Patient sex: F
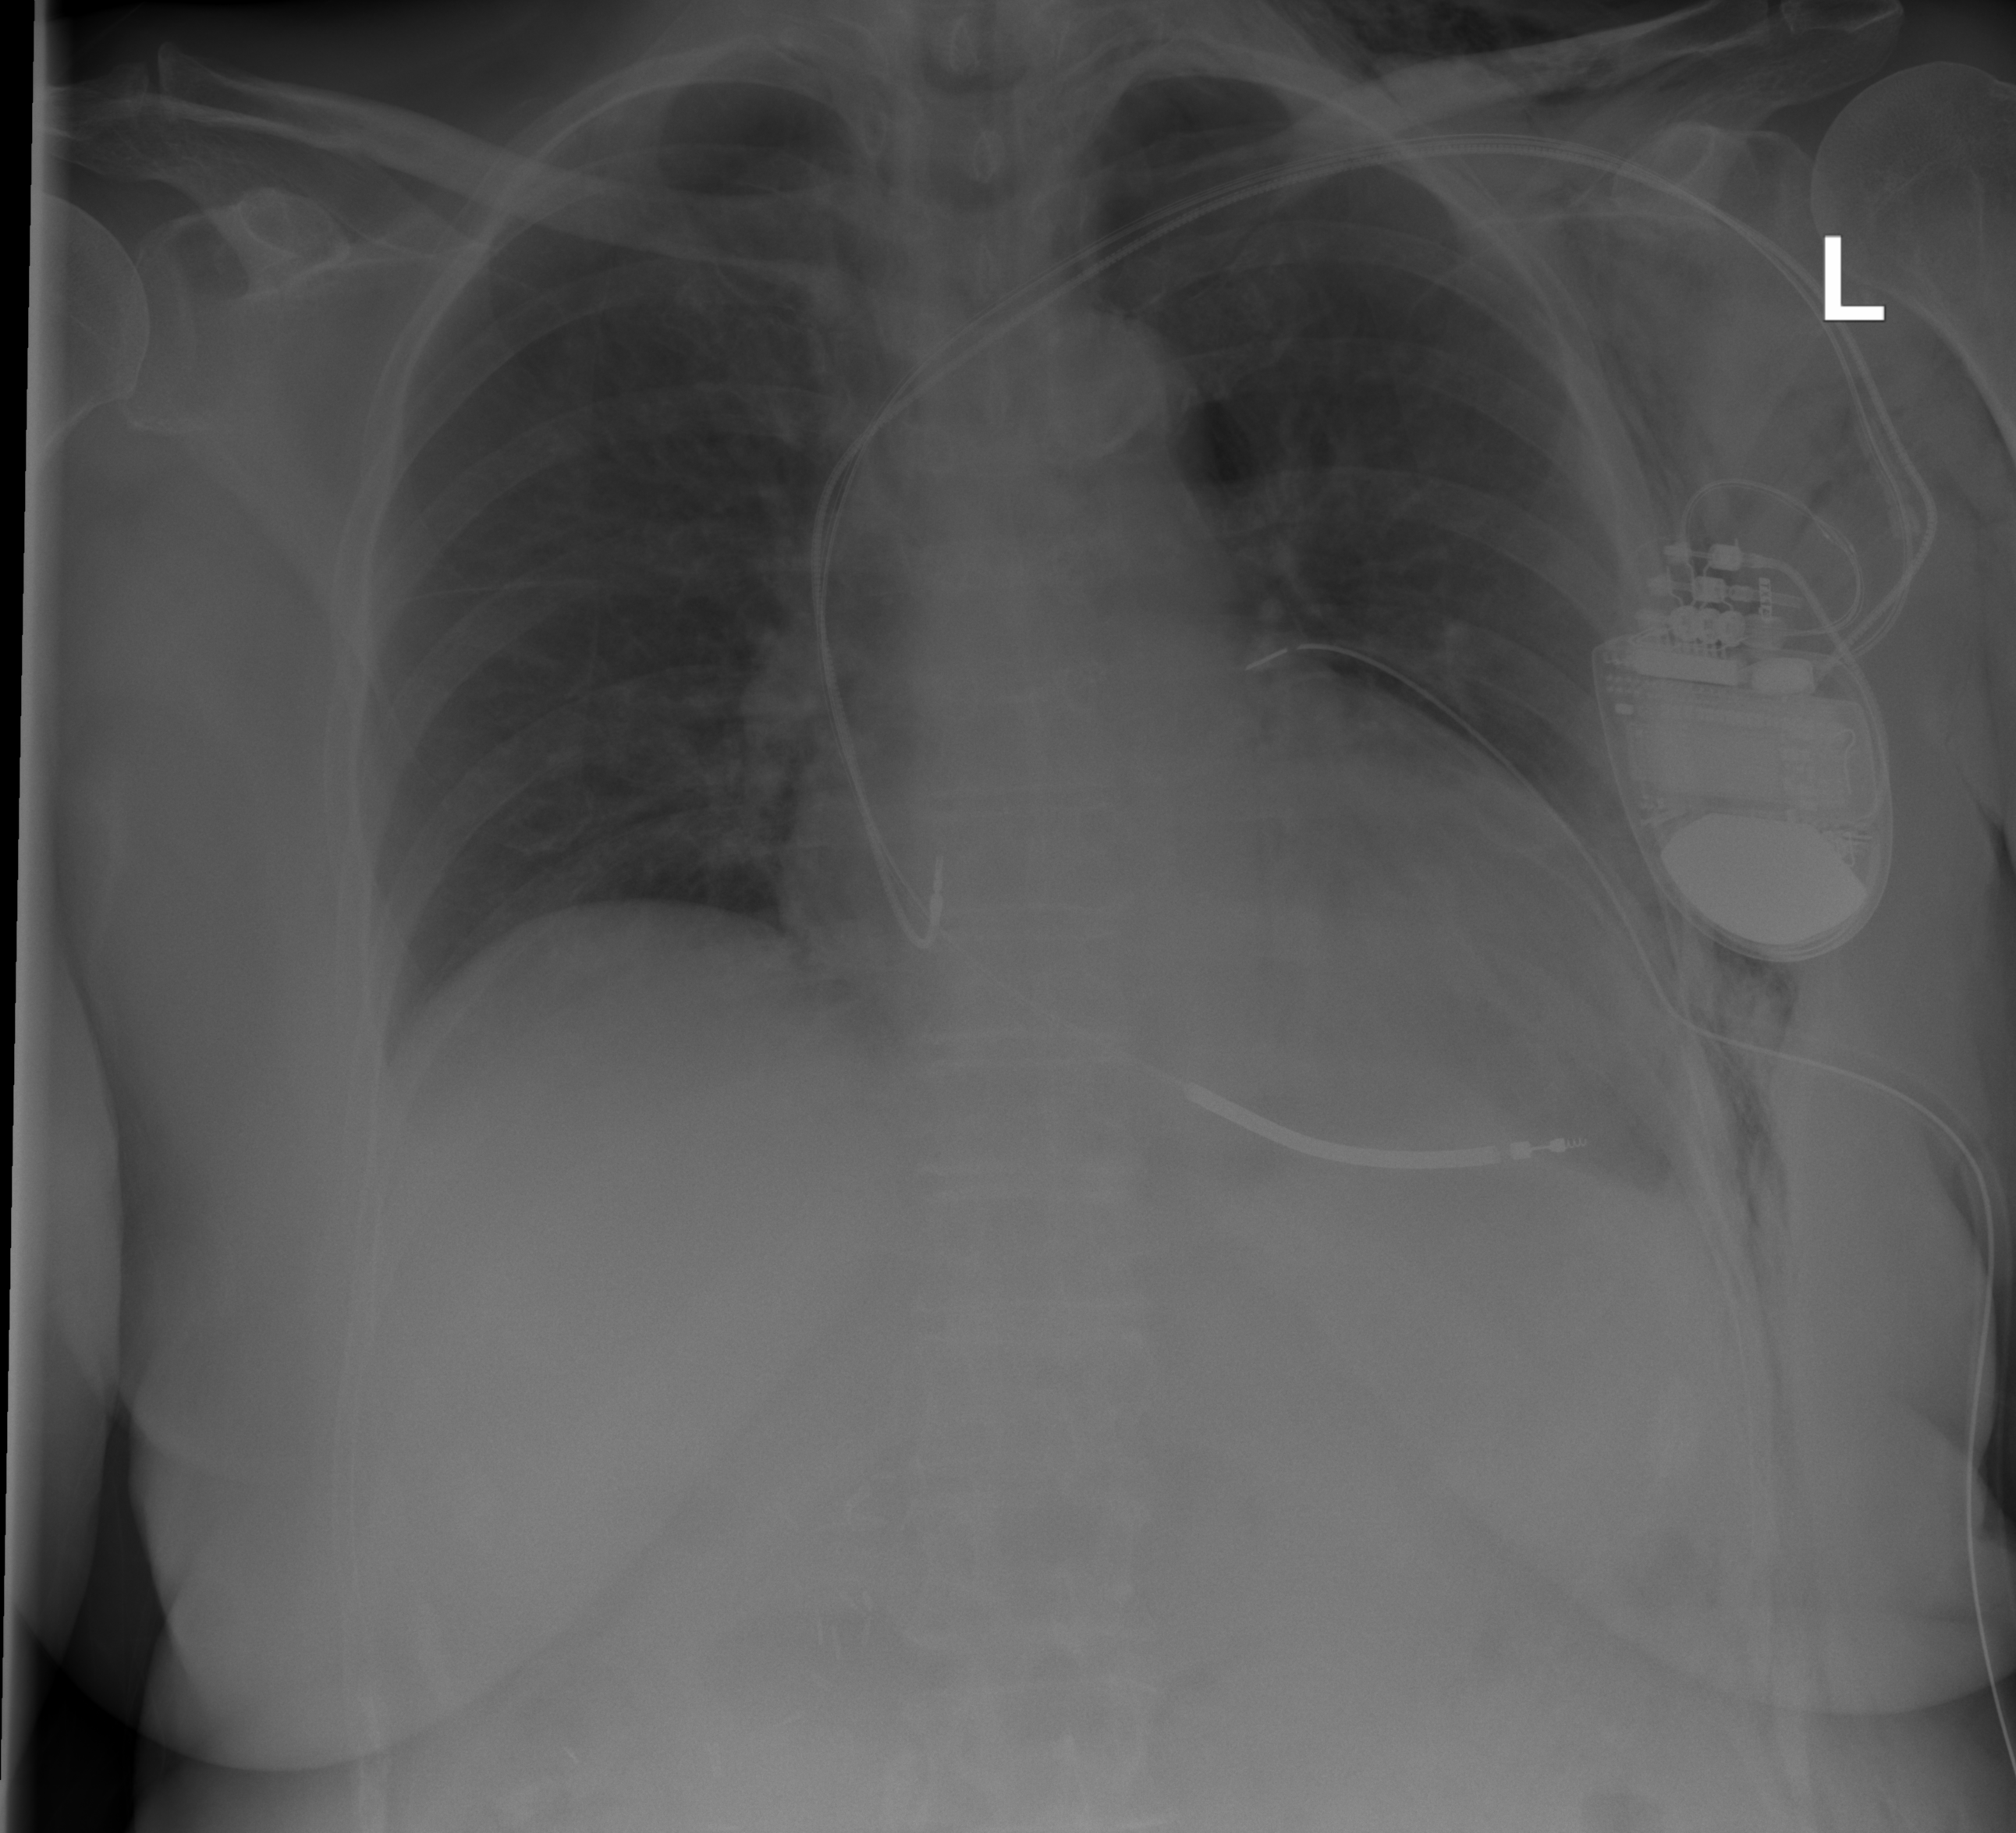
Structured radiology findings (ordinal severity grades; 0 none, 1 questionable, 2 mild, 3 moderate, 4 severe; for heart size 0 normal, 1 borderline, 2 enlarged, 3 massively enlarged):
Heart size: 2
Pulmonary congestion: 0
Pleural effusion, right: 0
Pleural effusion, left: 0
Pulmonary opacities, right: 0
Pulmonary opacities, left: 0
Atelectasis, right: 0
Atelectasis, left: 0